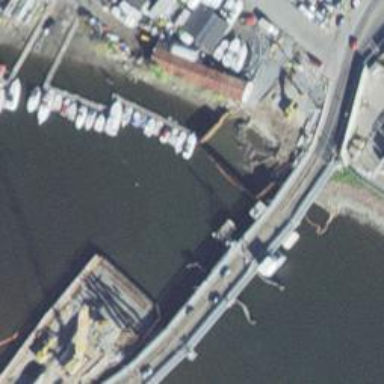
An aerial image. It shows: Bascule movable bridge.